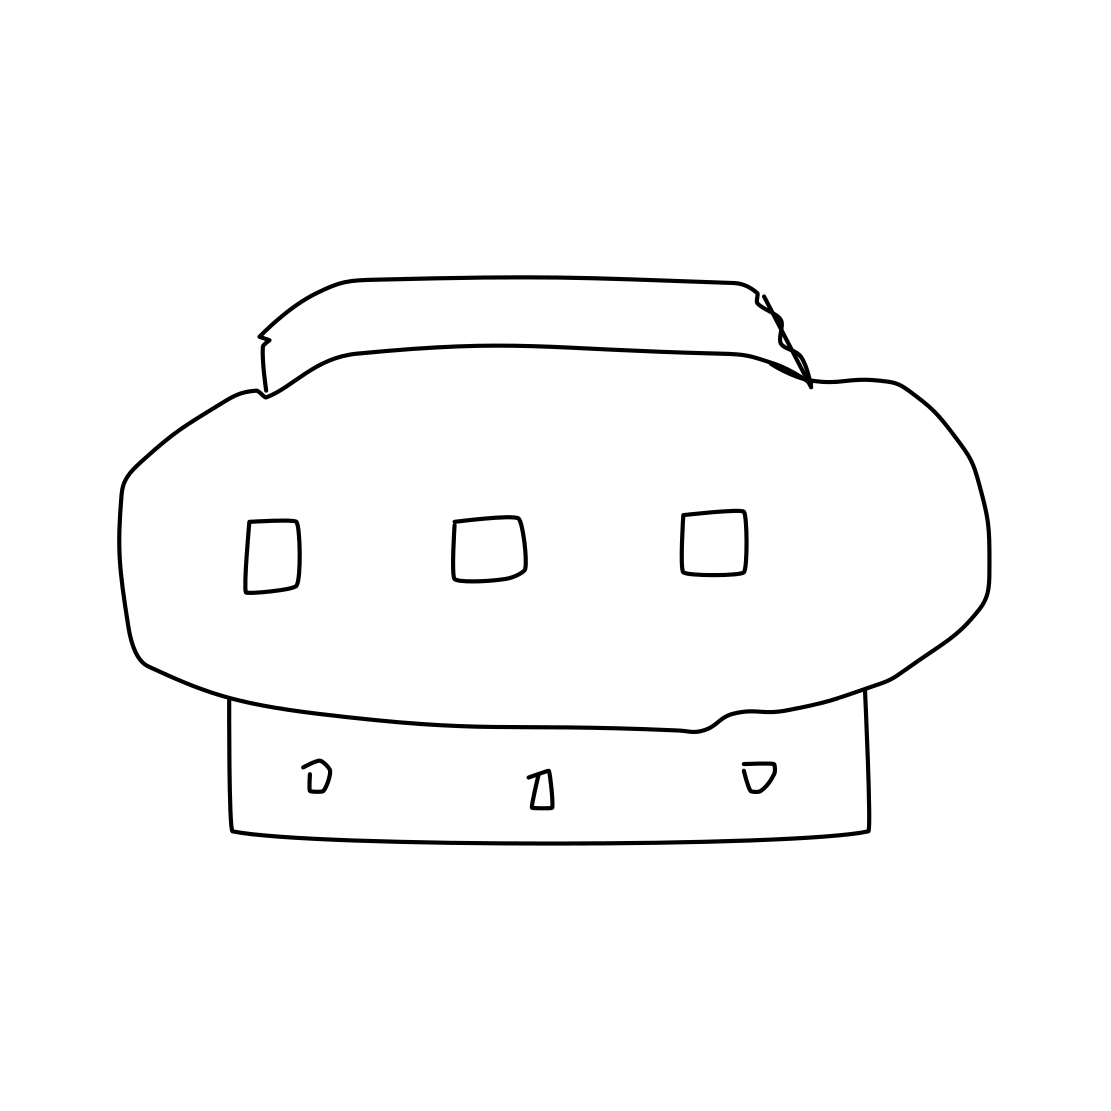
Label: flying saucer